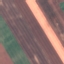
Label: AnnualCrop